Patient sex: M
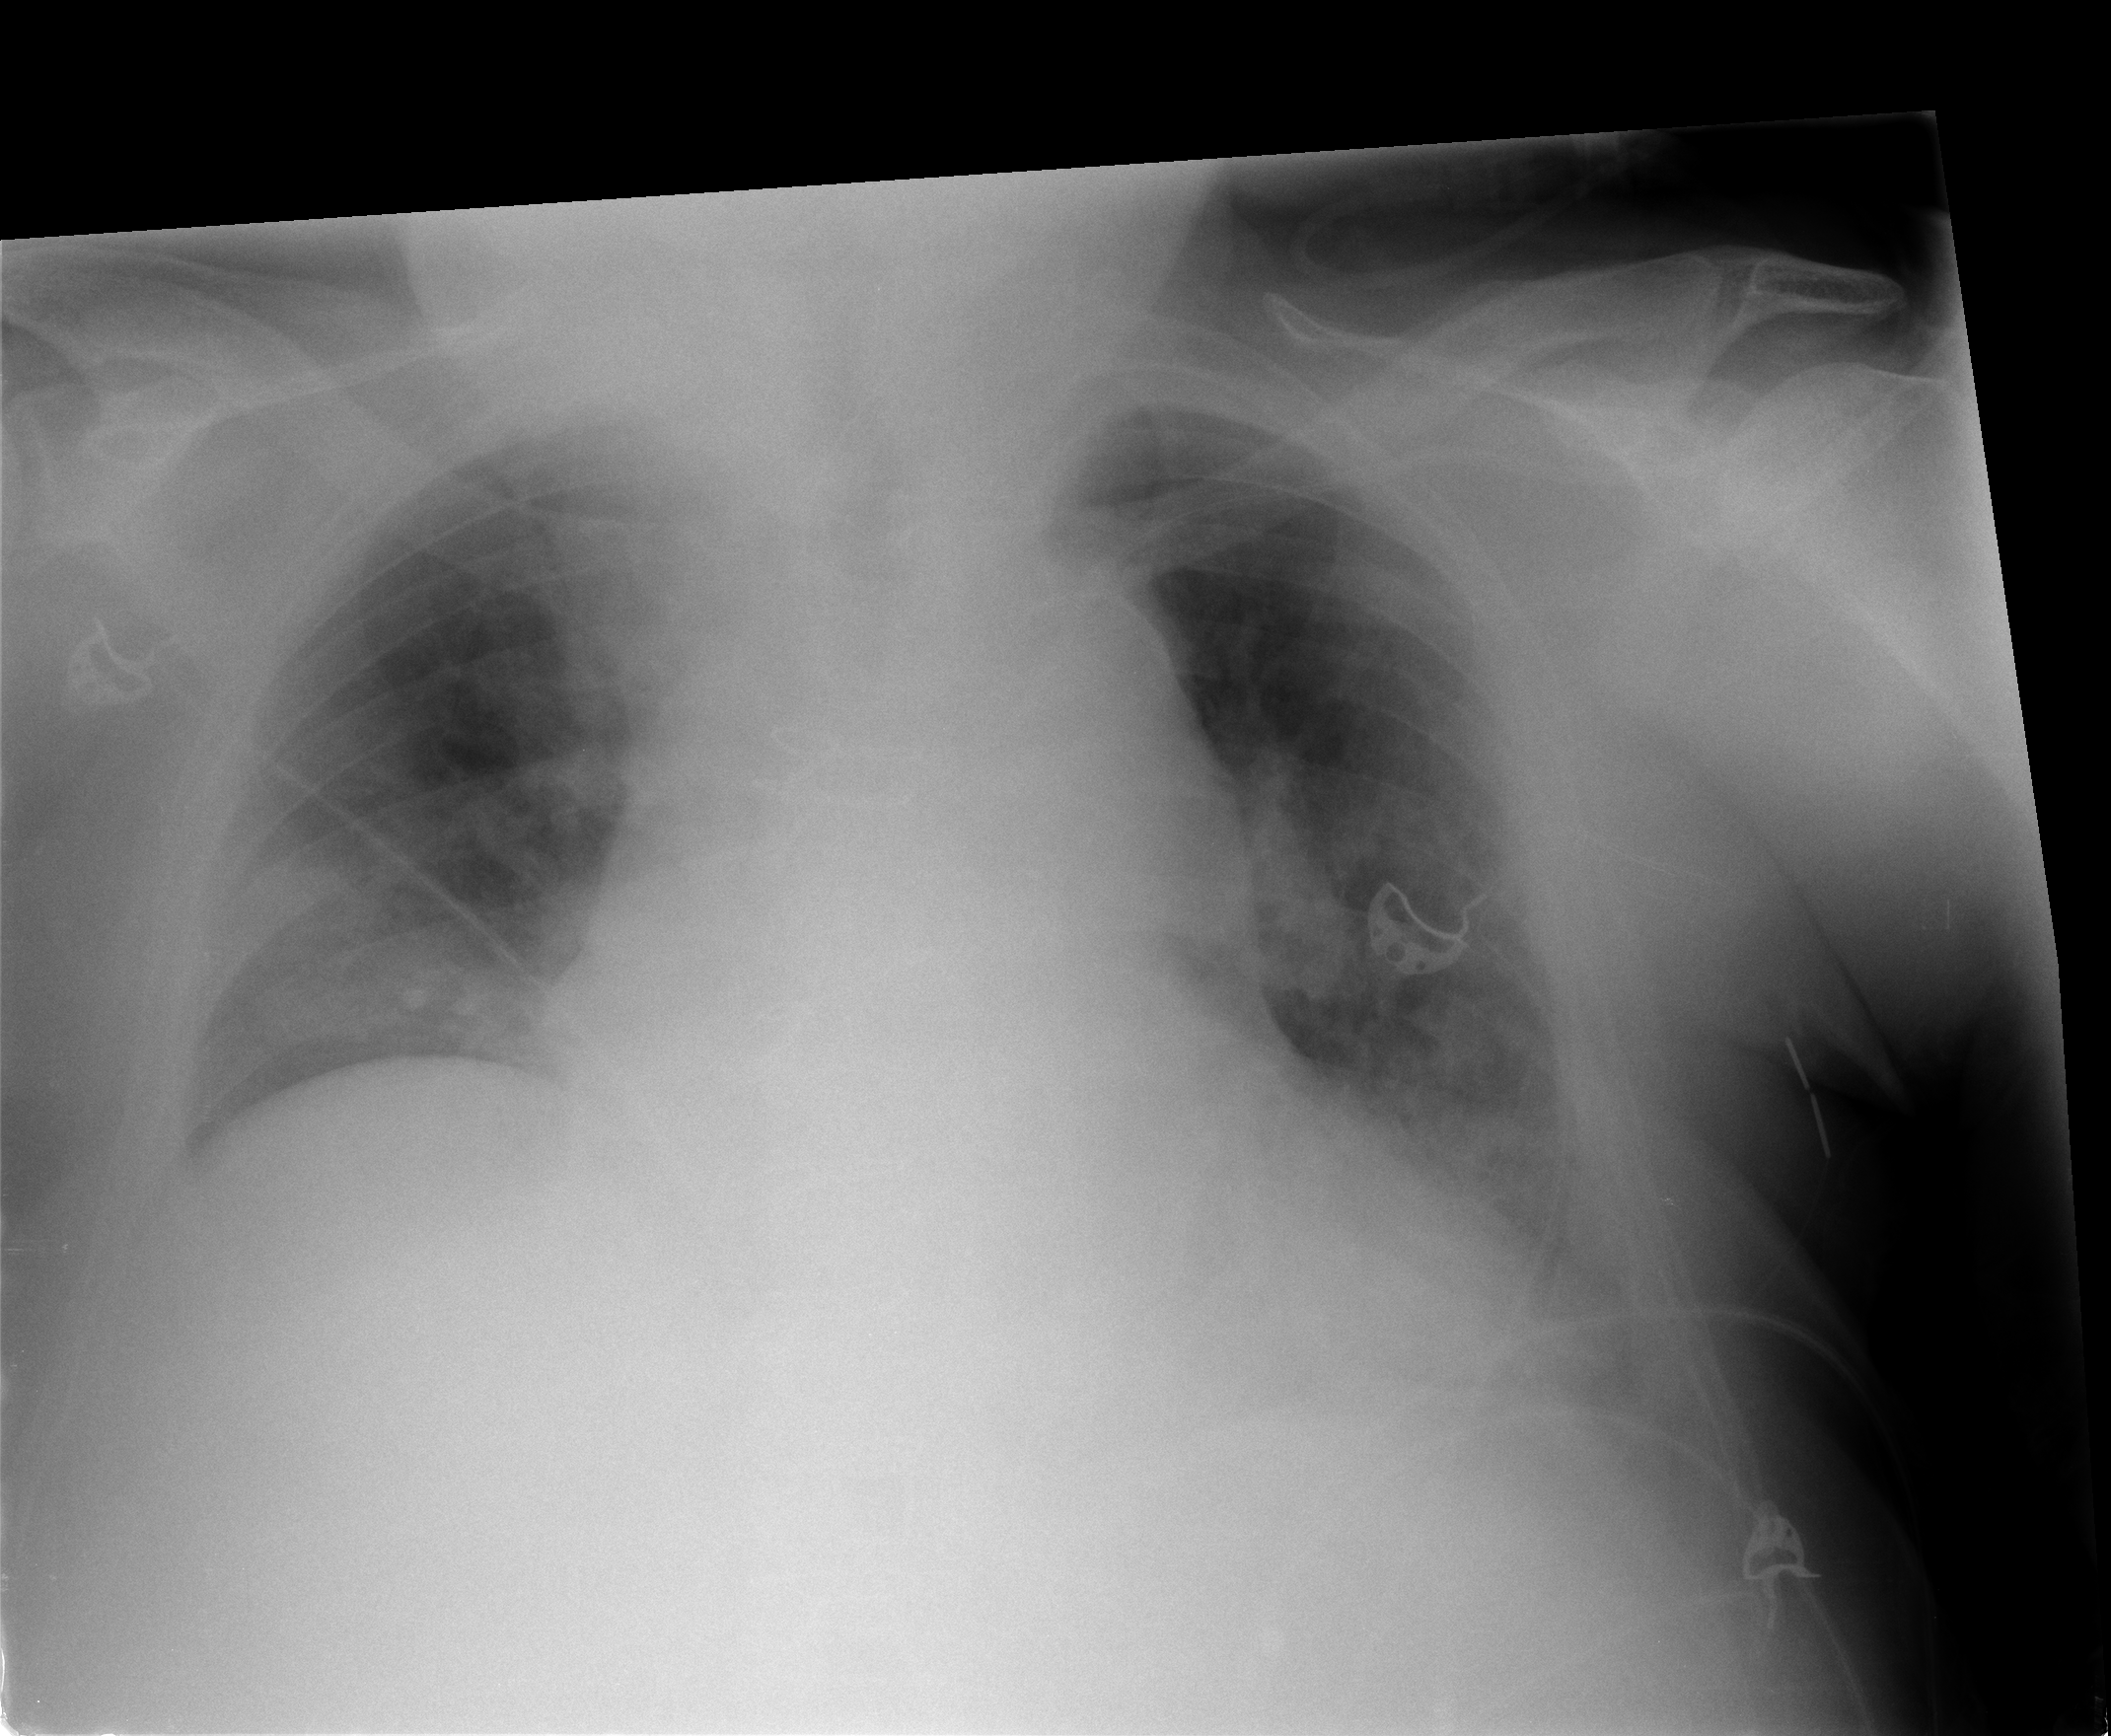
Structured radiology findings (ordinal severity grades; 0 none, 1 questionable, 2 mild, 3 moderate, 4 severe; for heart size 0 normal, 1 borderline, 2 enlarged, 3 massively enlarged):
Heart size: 2
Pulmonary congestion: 2
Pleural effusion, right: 1
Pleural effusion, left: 1
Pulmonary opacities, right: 2
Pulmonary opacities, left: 2
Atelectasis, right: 2
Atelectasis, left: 2